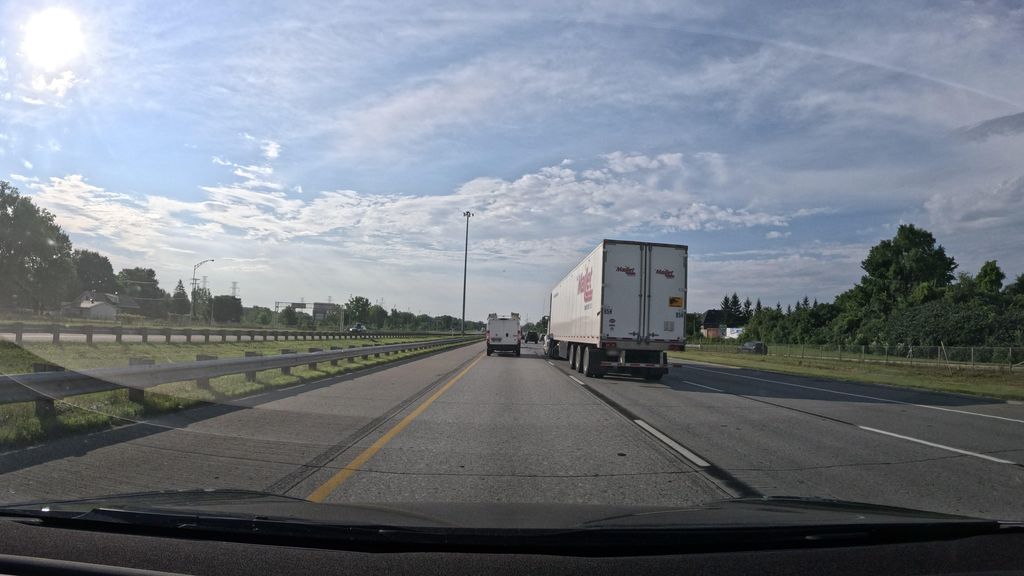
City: montreal